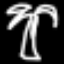
Label: palm tree